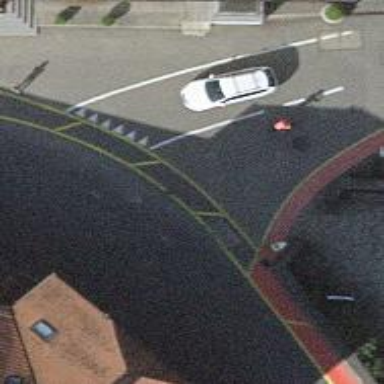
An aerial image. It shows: Marked crossing with visible markings.